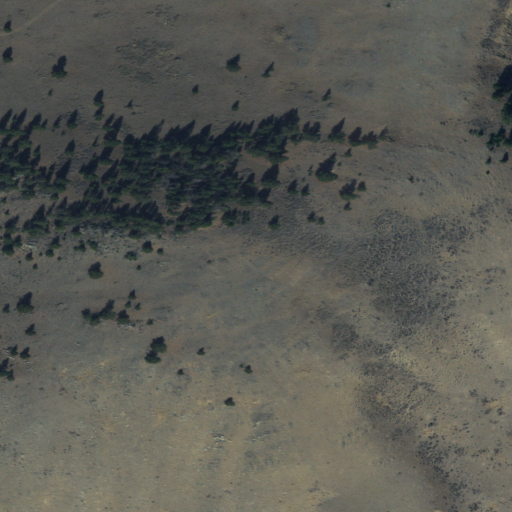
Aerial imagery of mountain in Montana named Charcoal Mountain containing grassland, shrub, and evergreen forest